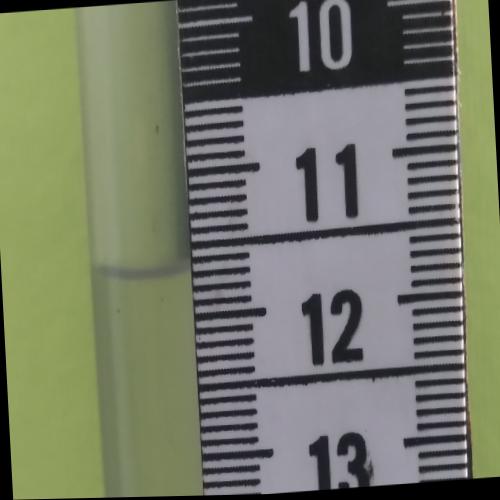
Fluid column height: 11.7 cm